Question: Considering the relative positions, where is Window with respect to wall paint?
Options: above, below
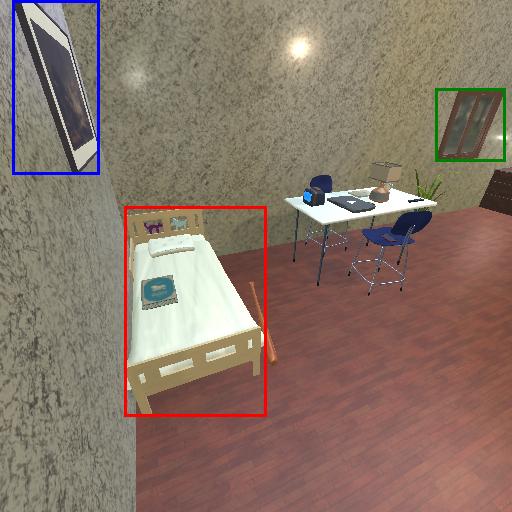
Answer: above